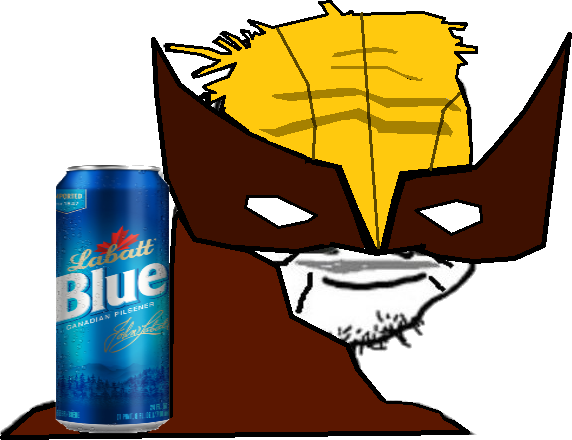
Label: 5_Boomer